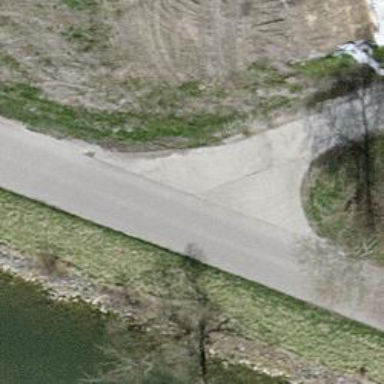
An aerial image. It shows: Unclassified road.